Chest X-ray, AP view. Patient: 71 years old, sex M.
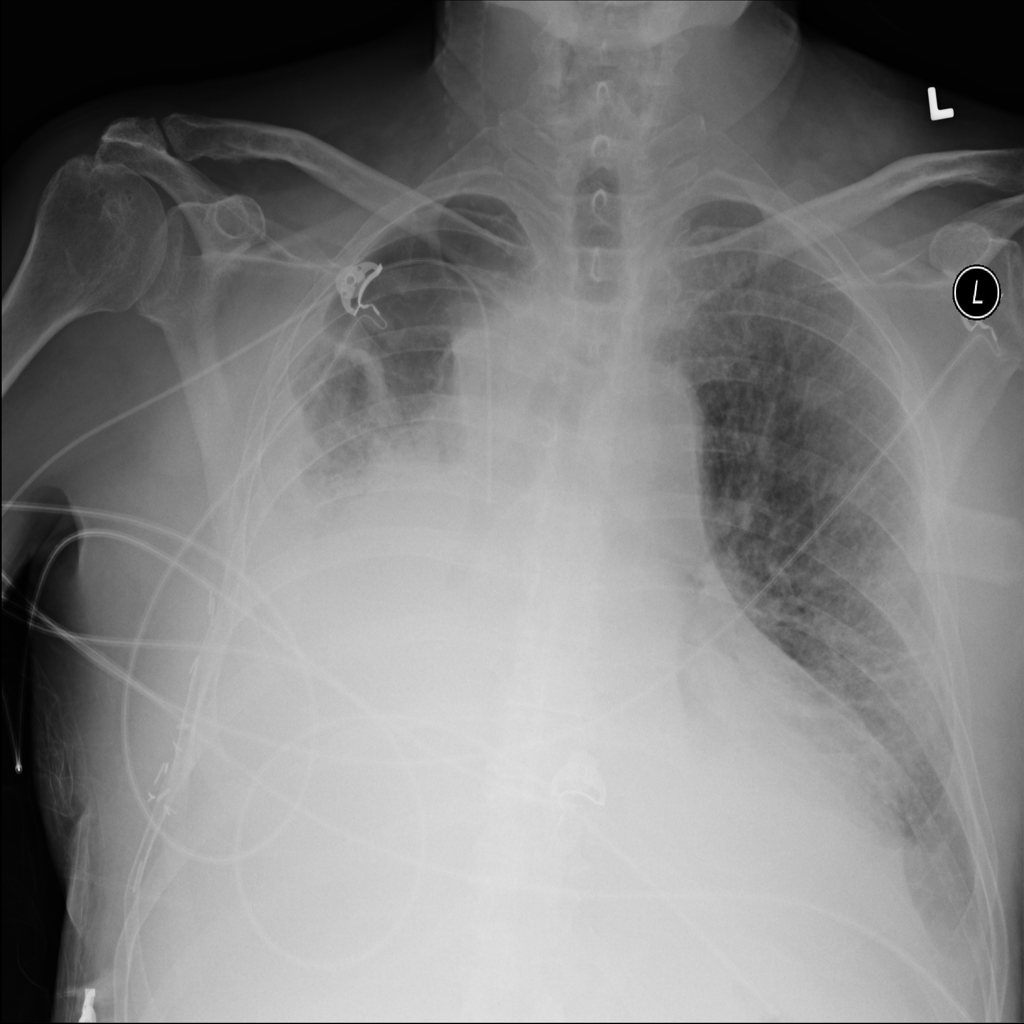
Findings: Atelectasis, Consolidation, Effusion